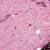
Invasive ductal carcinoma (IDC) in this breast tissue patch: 0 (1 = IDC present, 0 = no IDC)